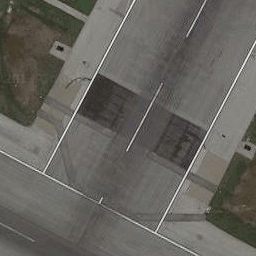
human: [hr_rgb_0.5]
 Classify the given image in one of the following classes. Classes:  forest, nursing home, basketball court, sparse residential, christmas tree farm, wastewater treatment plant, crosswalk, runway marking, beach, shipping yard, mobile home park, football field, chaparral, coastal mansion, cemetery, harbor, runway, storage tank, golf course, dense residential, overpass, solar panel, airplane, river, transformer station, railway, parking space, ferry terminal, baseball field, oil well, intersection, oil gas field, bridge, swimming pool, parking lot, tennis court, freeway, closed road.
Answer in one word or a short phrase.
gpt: runway